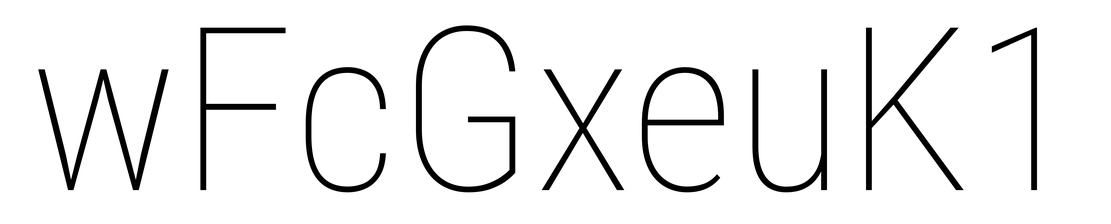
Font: Roboto_Condensed_Thin